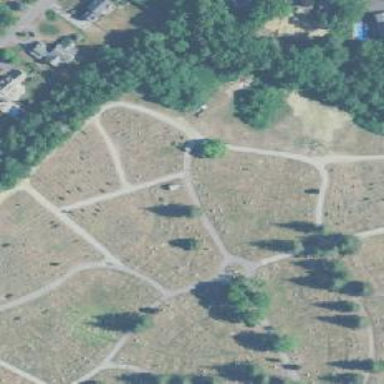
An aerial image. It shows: Cemetery that serves as grave yard with historic significance.